Current action and preconditions to check: trajectory_clear

Your task: For each precondition in the list above, predict whether it will hold at this action.

Consider the current scene as observed from the mobile robot's camera, and analyze the predicted future states of all dynamic agents (e.g., people, animals, vehicles, or any moving entities) within the NEXT SECOND.

IMPORTANT: Only answer "very likely" if you are absolutely certain—based on strong, clear evidence—that a dynamic agent will violate the precondition in the predicted future state. Do NOT answer "very likely" for unlikely, ambiguous, or low-probability risks.

Ask yourself for each precondition: Is there a high probability, with clear and convincing evidence, that the predicted future states of any dynamic agent will interfere with the predicted future state of the currently executing action within the NEXT SECOND, causing that precondition to fail?

Assess the risk level based on these predictions. Use "likely" or "very likely" if motions create a clear risk of interference.

Use "neutral" or "improbable" if agents are nearby but their predicted paths are clearly diverging or non-conflicting.

Failure Risk Categories: "very improbable", "improbable", "neutral", "likely", "very likely"

Answer Format: Output ONLY the probability_of_failure value from these categories: "very improbable", "improbable", "neutral", "likely", "very likely"

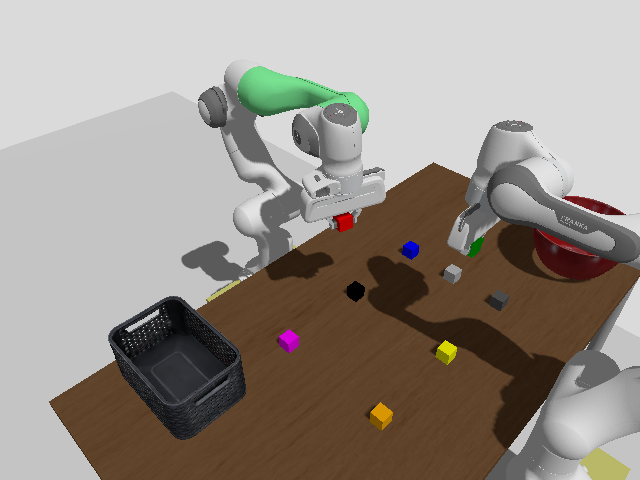

Answer: very improbable